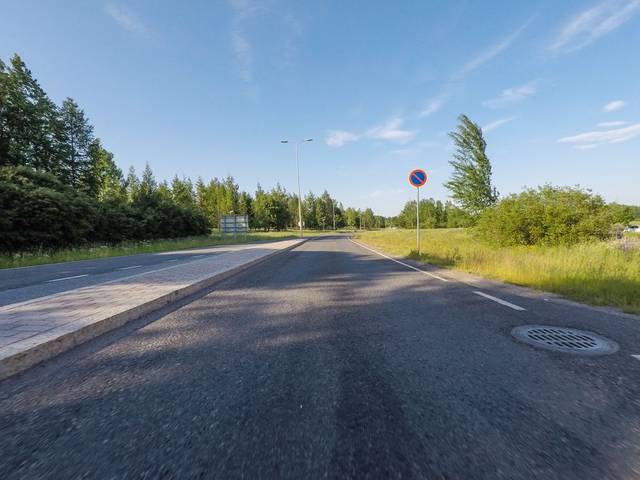
Region: Finland
Coordinates: 60.314, 25.042